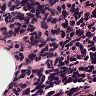
Metastatic tissue present: no